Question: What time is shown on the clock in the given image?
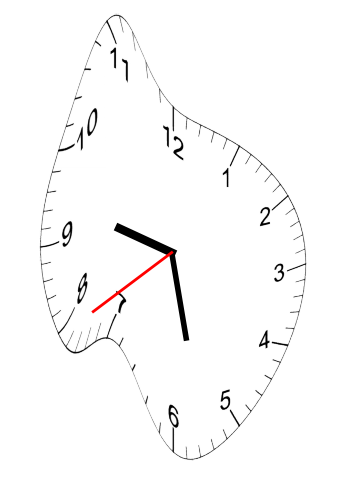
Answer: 09:27:39